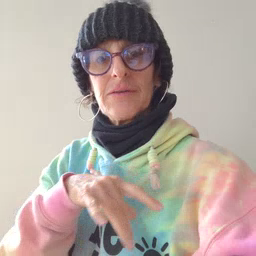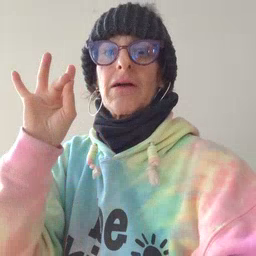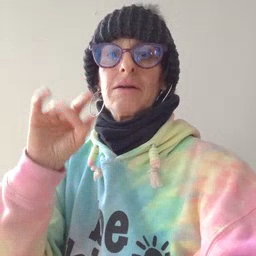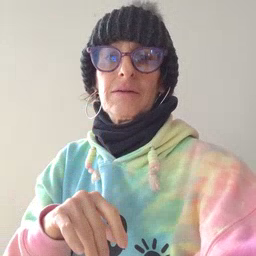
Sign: find